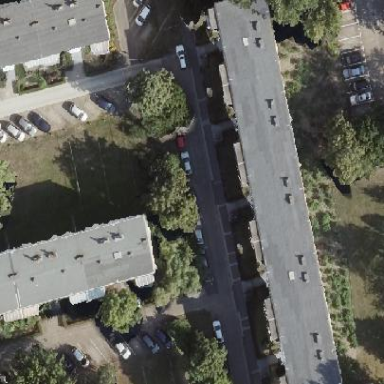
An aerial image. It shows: Flat-roofed apartment building.